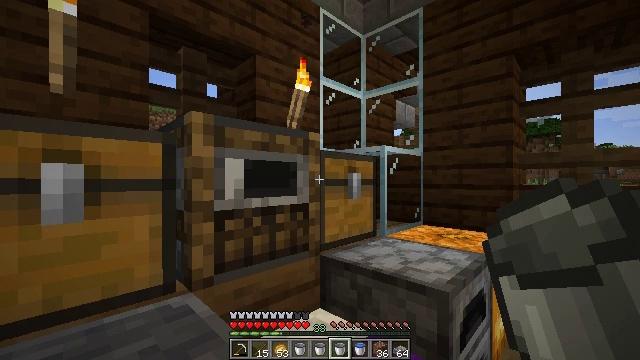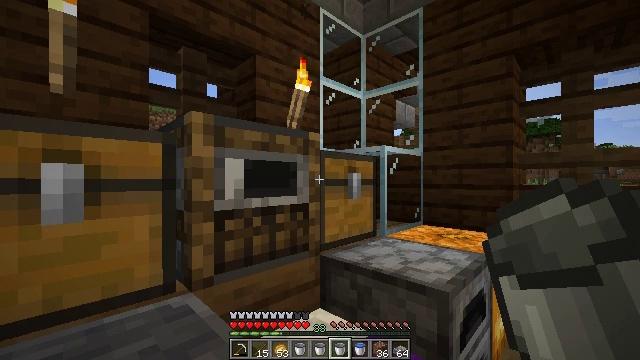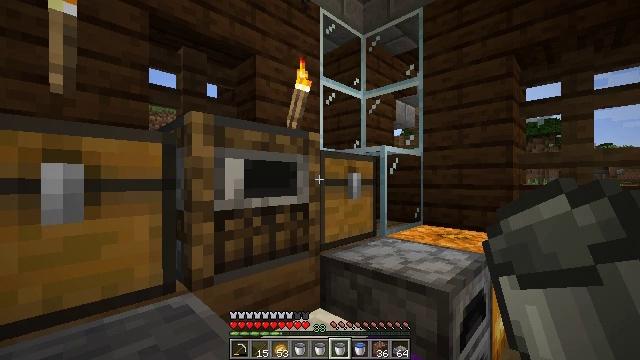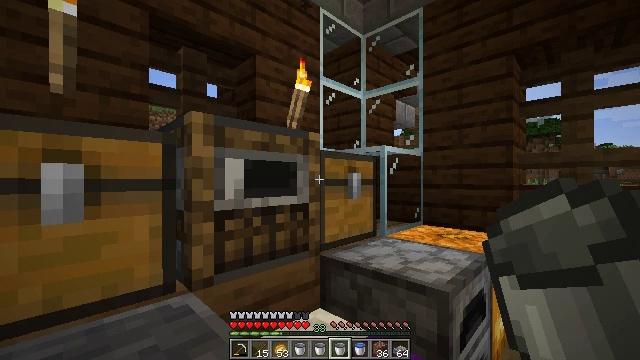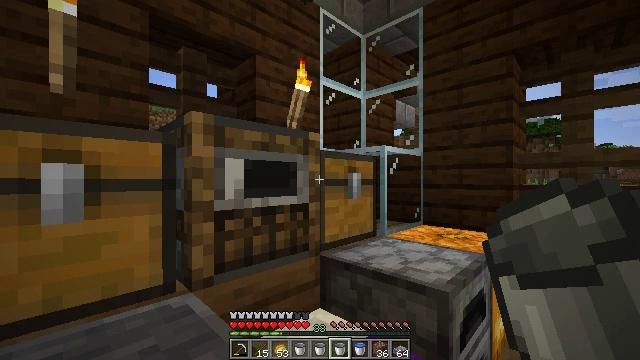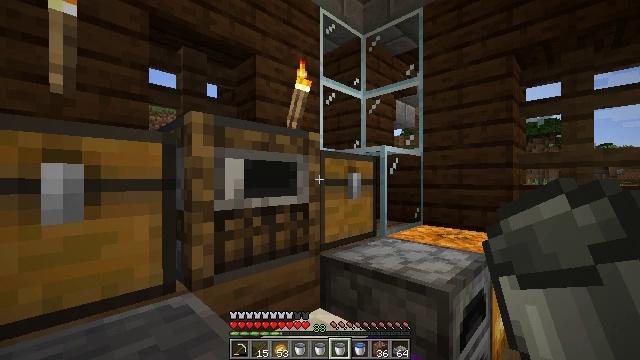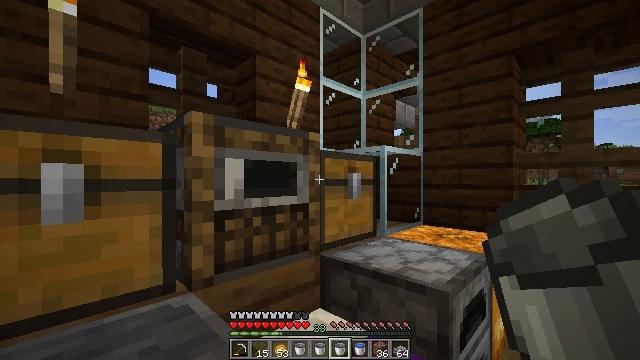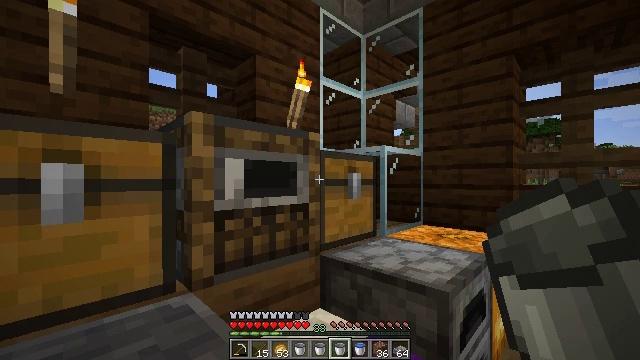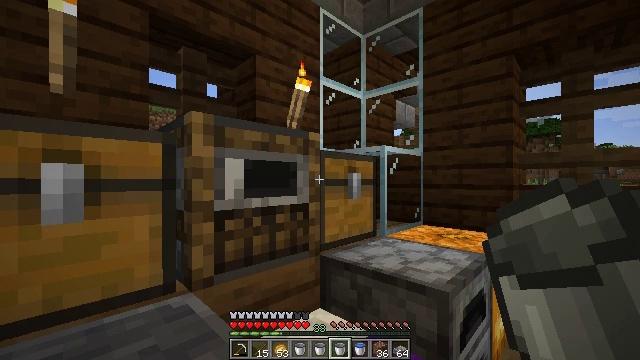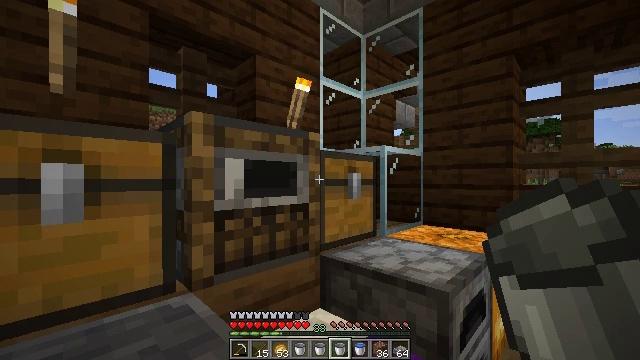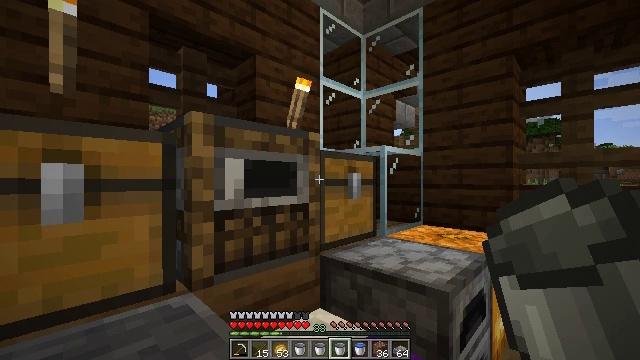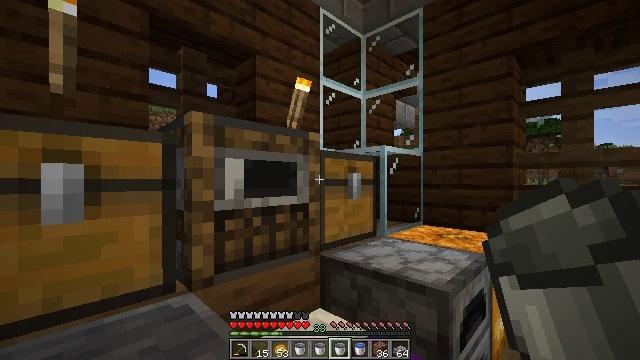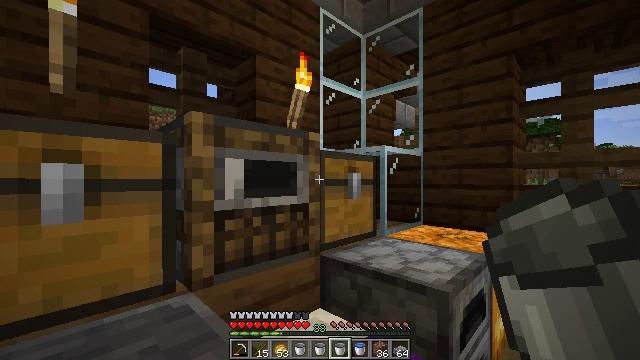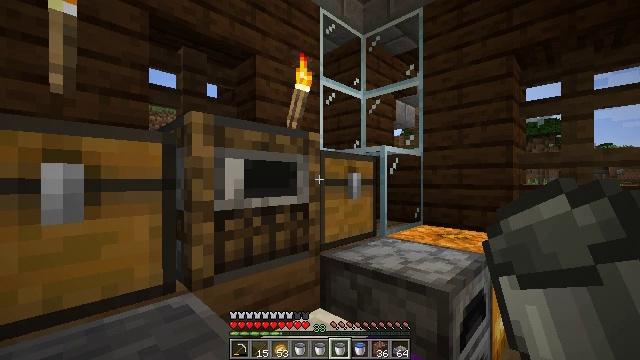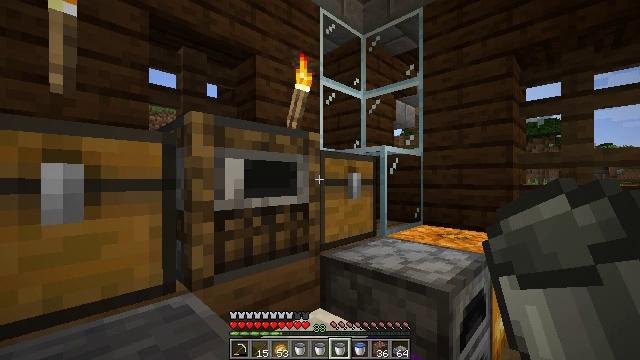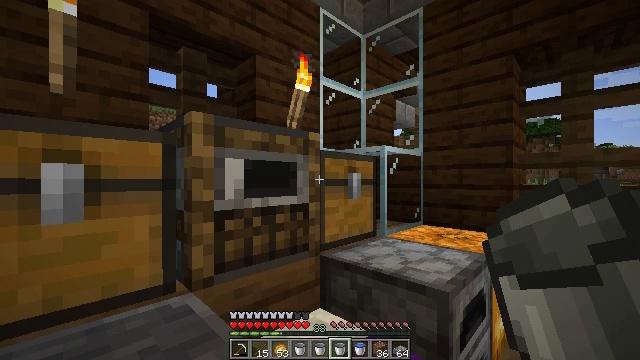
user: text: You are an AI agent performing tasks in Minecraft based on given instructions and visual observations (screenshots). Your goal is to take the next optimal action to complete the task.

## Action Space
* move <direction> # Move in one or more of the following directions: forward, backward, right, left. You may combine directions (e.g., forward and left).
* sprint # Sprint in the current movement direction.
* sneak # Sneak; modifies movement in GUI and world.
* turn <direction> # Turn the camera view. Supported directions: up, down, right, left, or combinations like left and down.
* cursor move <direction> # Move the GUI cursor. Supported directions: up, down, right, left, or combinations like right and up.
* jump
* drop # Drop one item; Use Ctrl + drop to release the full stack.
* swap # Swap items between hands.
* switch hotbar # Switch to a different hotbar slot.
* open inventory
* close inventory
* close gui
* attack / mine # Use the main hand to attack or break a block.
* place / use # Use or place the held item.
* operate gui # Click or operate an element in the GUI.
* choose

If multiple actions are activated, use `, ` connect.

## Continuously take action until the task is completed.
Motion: motion action
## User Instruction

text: Gather spruce leaves to collect foliage.
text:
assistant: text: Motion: no_op
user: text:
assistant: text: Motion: no_op
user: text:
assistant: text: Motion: no_op
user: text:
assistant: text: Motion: no_op
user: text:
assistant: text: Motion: no_op
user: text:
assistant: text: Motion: no_op
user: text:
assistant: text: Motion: no_op
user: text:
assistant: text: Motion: no_op
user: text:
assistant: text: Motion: no_op
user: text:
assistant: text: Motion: no_op
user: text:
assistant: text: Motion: no_op
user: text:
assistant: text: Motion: no_op
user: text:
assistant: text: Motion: no_op
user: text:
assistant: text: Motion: no_op
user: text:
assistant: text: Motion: no_op
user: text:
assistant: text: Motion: no_op
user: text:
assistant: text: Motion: no_op
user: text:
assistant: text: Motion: no_op
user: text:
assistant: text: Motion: no_op
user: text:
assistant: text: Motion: no_op
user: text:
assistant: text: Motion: no_op
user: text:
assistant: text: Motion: no_op
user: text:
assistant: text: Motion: no_op
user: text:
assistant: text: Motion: no_op
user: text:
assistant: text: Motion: no_op
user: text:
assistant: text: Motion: no_op
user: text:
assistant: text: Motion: no_op
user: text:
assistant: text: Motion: no_op
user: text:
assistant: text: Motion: no_op
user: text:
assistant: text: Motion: no_op